Field crop: tomato
Growth stage: 1
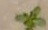
Species: portulaca